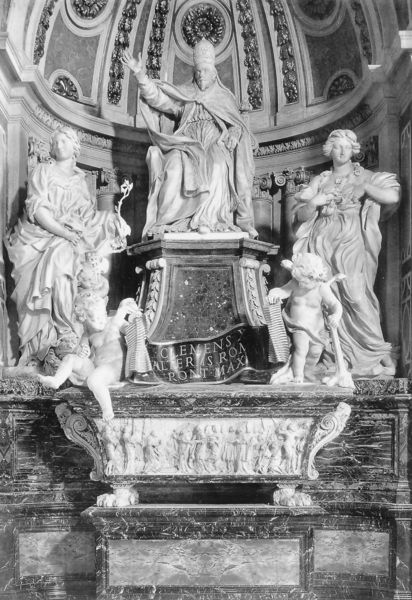
Titel: Denkmal für Clemens X
Künstler: Ercole Ferrata
Standort: Rom, S. Pietro (EU - I - Latium)
Schlagwörter: mann, weiß, frauen, frau, grau, marmor, schwarz, stein, innenraum, kirche, figur, kind, engel, putte, putto, statue, relief, kuppel, papst, thron, foto, fotografie, nische, dom, schwarz weiß, altar, rom, skulpturen, altarraum, priester, kapelle, tiara, heilige, putten, madonna, staue, segensgestus, clemens